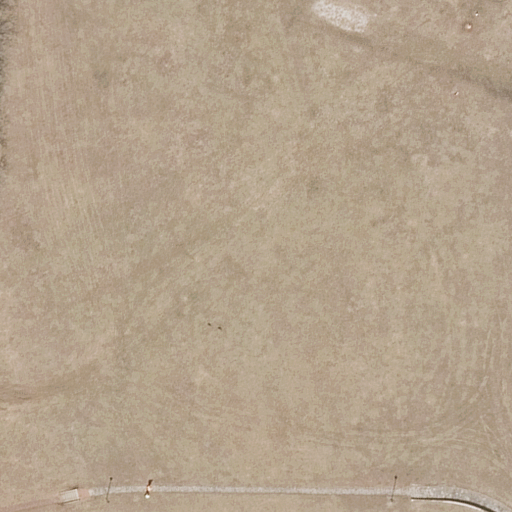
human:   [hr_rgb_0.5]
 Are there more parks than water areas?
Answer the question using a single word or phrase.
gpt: yes

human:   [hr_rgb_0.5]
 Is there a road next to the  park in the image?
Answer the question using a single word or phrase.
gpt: yes

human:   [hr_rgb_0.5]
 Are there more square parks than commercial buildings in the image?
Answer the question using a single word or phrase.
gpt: no

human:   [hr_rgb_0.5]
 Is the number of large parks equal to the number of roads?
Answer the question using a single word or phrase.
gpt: yes

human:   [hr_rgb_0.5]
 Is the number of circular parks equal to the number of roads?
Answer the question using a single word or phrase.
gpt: no

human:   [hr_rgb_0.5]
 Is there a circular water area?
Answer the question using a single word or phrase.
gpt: no

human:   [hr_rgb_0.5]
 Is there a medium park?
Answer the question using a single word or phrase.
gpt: no

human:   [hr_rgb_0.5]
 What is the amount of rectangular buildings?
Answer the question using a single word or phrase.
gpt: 0

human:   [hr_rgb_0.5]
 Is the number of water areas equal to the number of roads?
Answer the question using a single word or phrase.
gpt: no

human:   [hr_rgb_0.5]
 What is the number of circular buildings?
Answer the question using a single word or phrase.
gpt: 0

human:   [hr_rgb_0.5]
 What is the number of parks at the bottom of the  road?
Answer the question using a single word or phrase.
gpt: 0

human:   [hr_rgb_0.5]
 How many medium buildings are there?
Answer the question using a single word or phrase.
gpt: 0

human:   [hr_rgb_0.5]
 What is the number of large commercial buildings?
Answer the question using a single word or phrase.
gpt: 0

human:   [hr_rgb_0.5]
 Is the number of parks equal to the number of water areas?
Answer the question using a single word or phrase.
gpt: no

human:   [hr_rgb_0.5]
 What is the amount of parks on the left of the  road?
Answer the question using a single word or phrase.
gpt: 1

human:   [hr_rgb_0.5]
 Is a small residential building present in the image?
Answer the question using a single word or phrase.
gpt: no

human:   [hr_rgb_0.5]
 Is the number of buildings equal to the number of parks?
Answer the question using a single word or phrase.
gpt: no

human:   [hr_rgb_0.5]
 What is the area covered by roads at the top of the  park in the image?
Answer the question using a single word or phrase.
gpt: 0m2

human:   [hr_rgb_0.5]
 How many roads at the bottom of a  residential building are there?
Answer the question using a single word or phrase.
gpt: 0

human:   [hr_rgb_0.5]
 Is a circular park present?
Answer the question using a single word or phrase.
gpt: no

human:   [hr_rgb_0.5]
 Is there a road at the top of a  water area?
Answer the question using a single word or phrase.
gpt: no

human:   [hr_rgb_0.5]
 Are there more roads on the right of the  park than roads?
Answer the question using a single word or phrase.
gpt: no

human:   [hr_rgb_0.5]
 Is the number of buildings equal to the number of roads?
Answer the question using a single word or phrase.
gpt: no

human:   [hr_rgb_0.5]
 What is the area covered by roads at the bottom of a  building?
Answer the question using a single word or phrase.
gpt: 0m2

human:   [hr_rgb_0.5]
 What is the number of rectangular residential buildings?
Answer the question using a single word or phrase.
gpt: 0

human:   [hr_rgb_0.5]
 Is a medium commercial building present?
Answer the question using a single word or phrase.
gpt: no

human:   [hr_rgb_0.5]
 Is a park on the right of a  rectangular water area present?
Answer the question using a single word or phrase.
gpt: no

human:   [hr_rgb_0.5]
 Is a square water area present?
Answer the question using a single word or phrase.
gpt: no

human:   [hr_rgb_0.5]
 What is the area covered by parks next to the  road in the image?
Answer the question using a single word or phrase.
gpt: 7693m2

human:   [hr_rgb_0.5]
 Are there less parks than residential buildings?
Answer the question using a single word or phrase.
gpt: no

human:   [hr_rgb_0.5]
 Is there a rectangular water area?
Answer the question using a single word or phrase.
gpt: no

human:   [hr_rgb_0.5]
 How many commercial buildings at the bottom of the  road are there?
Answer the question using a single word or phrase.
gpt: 0

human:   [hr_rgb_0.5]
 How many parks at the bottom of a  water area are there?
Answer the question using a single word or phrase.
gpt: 0

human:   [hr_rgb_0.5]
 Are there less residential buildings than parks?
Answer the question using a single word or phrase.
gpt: yes

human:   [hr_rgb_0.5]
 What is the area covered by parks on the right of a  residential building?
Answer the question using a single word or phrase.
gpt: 0m2

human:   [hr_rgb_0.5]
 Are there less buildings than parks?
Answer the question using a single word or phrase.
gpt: yes